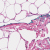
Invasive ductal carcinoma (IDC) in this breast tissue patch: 0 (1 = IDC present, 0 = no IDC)